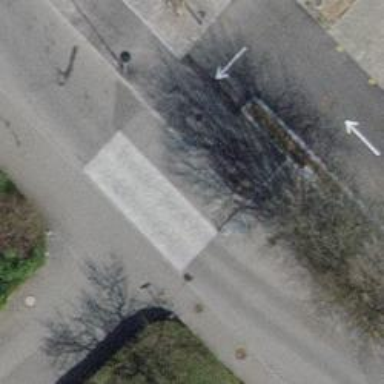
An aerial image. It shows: Marked crossing on the road.